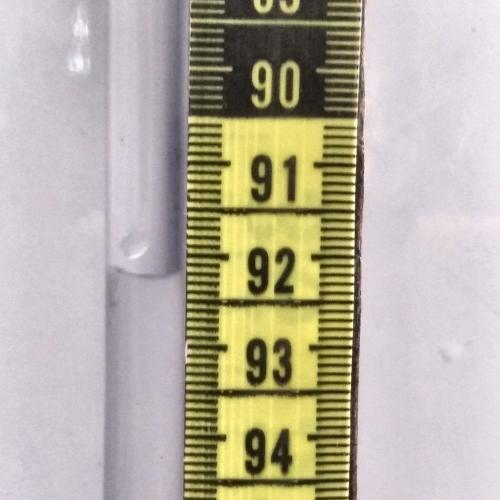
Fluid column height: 92.2 cm